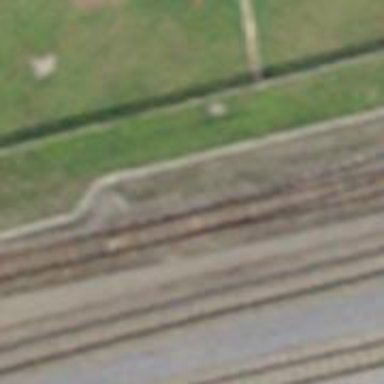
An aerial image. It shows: Railway switch.